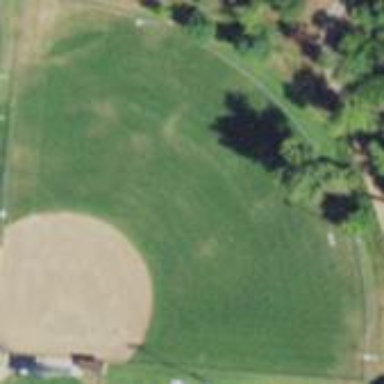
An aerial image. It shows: Baseball pitch for leisure and sports activities.